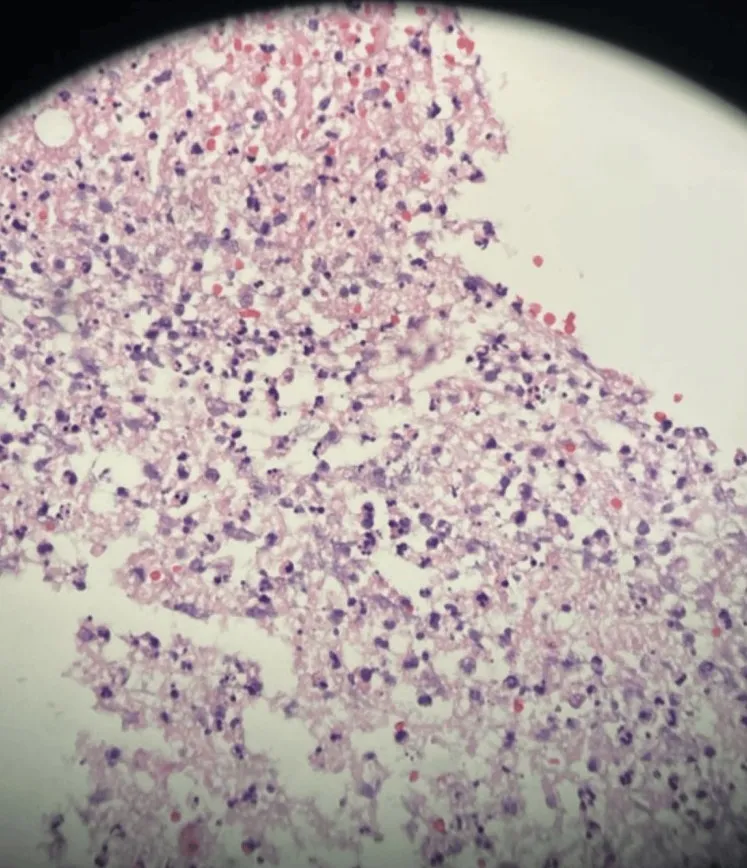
Surgical pathology histologic examination. Surgical pathology - magnification 100 oil: histologic examination reveals abscess associated with reactive gliosis, microhemorrhage, and very focal perivascular lymphocytosis. No morphologic evidence of glioma, metastatic carcinoma, lymphoma, granulomatous inflammation, or viral cytopathic effect.
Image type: pathology (h&e)